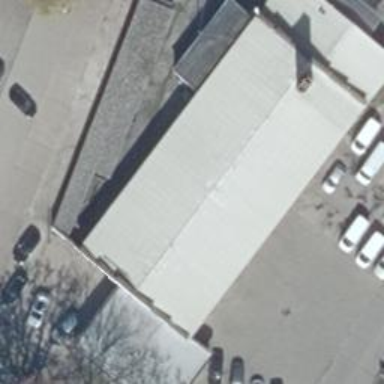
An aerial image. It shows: Car shop.